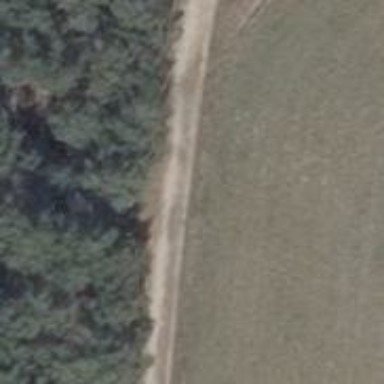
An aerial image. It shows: Sandy track with grade 4 tracktype.